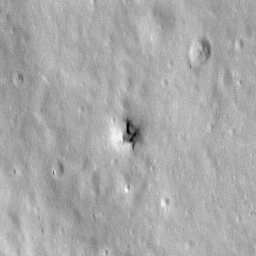
Pit: Stevinus 5
Host crater: Stevinus
Host type: impact_melt
Lunar coordinates: latitude -32.452, longitude 54.675